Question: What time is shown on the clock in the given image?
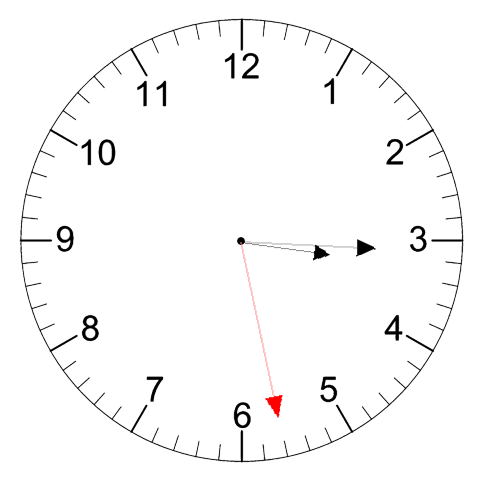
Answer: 03:15:28